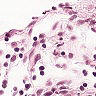
Metastatic tissue present: no